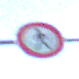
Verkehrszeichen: VerbotFussgaenger
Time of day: MorningAfternoon
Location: Outdoor (Nature)
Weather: Clear
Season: Winter
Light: Natural